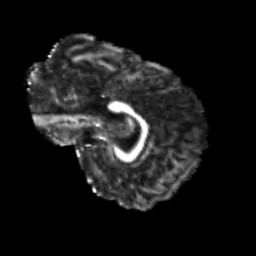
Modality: FA
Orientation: sagittal
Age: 23
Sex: male
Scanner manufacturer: siemens
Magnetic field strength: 3 T
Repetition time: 3.5 s
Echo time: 0.113 s